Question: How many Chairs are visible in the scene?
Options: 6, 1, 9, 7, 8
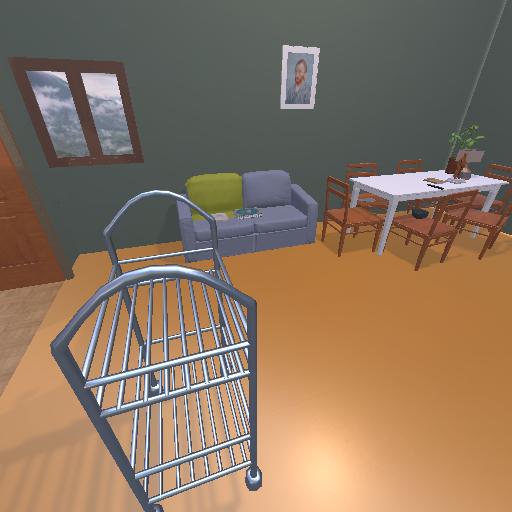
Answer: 6